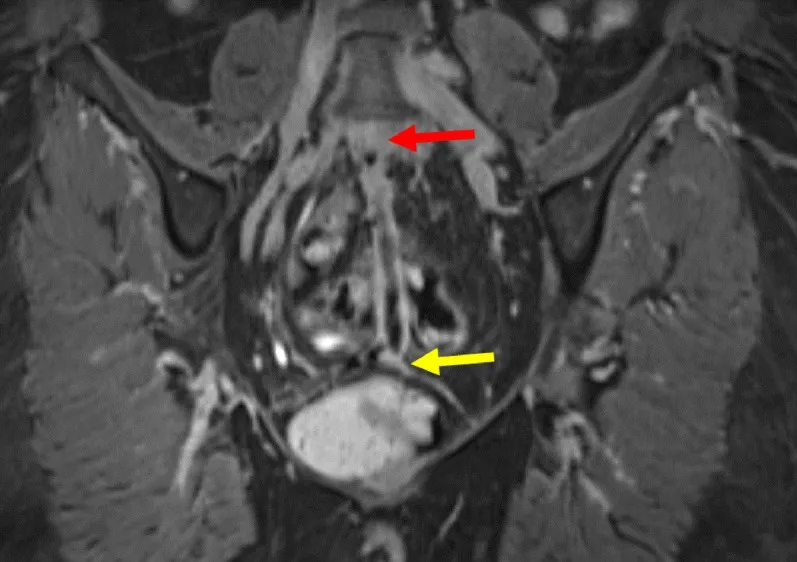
Coronal 3D contrast MRI in T1 fat saturation weighing: Full path of fistula from L5-S1 (yellow arrow) to the vagina (red arrow). The fistula presents with a hyperintense wall surrounding a hypointense lumen.
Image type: radiology (mri)